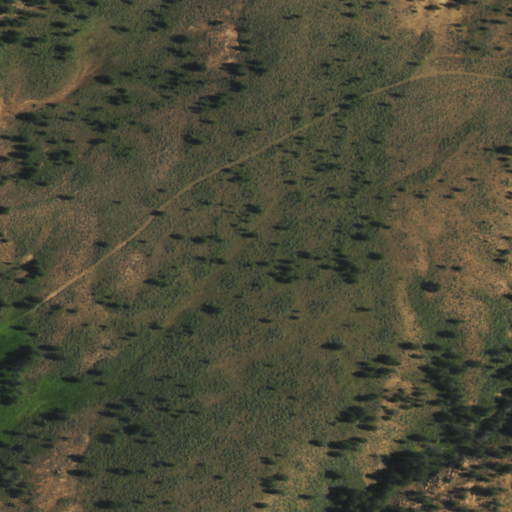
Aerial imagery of plain(s) in Wyoming named Indian Flat containing shrub and evergreen forest